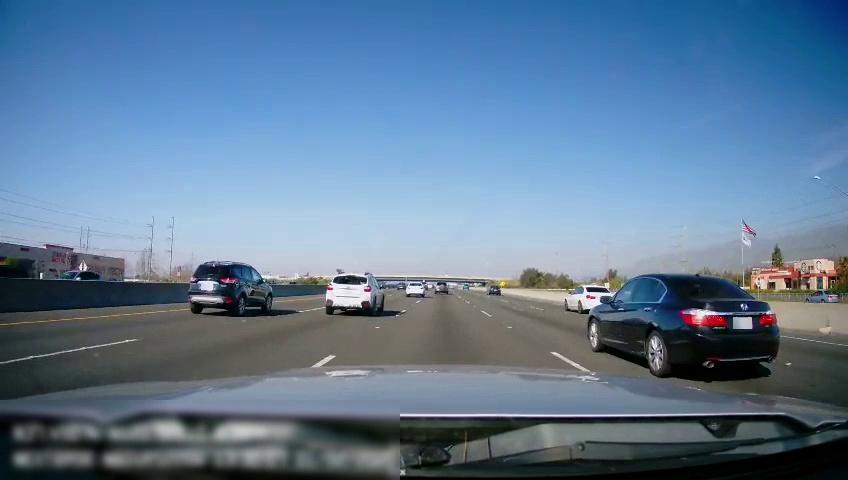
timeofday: Day
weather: Sunny
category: Drivable Space
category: Vehicles | Car
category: Vehicles | SUV
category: Vehicles | Car
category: Vehicles | Car
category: Vehicles | SUV
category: Vehicles | Car
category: Vehicles | Car
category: Vehicles | SUV
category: Vehicles | Car
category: Vehicles | SUV
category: Vehicles | SUV
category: Vehicles | Car
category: Lanes | Current Lane
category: Lanes | Current Lane
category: Lanes | Alternate Lane
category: Lanes | Alternate Lane
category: Lanes | Alternate Lane
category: Lanes | Alternate Lane